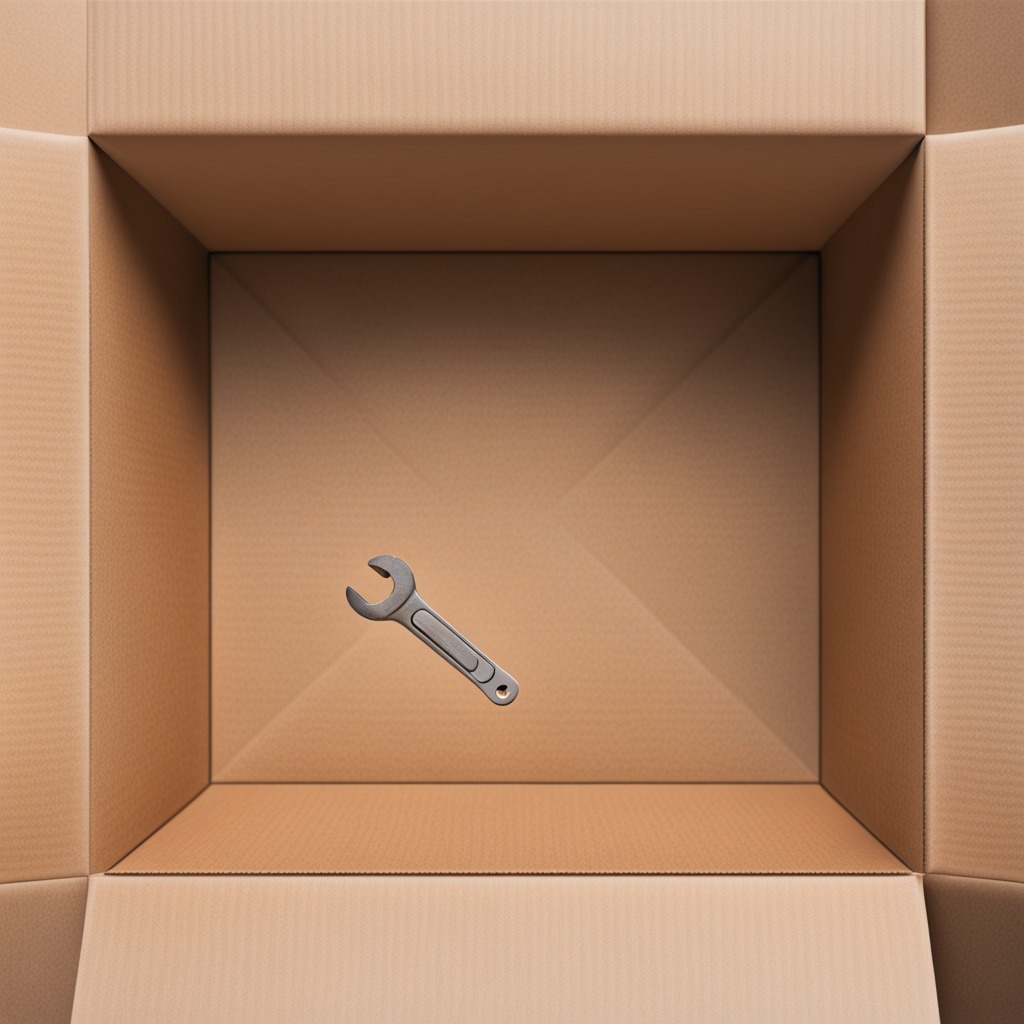
An wrench lying on the cardboard box surface in an outdoor workshop during daytime bright natural light soft shadows slightly creased but